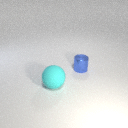
large cyan rubber sphere in front of small blue metal cylinder